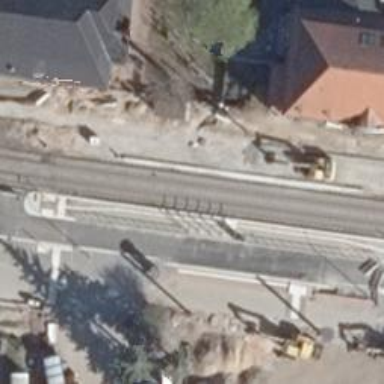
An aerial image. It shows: Tram stop.